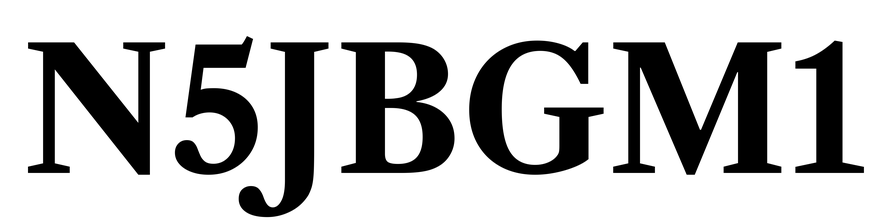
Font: LibreCaslonText_Bold